Question: I have the following method
'''
public void ExportMessageContentToCsv()
{
var exprotedMessageBody = SelectedMessageBody;
}
'''
SelectedMessageBody is of type (SequoiaToolbox2014MvvM.Domain.Impl.ActionLog)(SelectedMessageBody))
When I call the method I can see a list of properties (see screen shot). The problem is I need to reference the individual properties; MessageBody, Gateway, Direction, etc. but can figure out how to go about it as everything I try does not expose these properties. The end game here is to export the data stored in the MessageBody to a CSV file but until I can reference it I cant - thanks

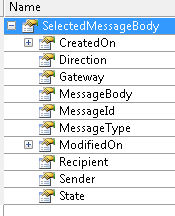
Answer: It sounds like you need to cast that value back into its original type, as an object type does not have those properties that you are looking for.
'''
var exprotedMessageBody = SelectedMessageBody as SequoiaToolbox2014MvvM.Domain.Impl.ActionLog;
'''
You might also look at changing the property to be of the original type, instead of object. If there is any possibility of this property not containing an "ActionLog" then check to ensure that 'exprotedMessageBody != null' before using it.